Field crop: maize
Growth stage: 2
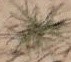
Species: salsola